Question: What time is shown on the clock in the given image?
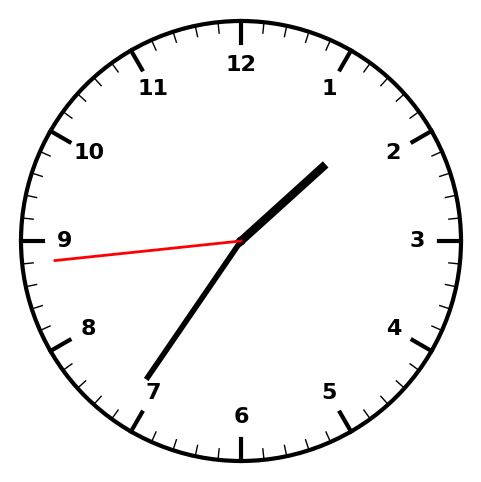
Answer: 01:35:44